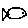
Label: fish